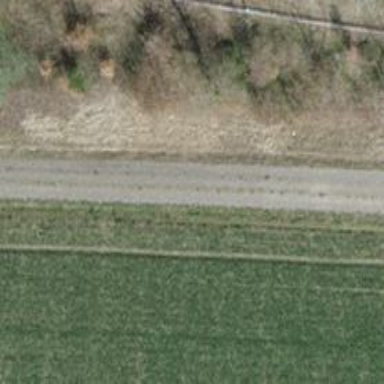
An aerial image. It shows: Track with compacted grade3 surface.